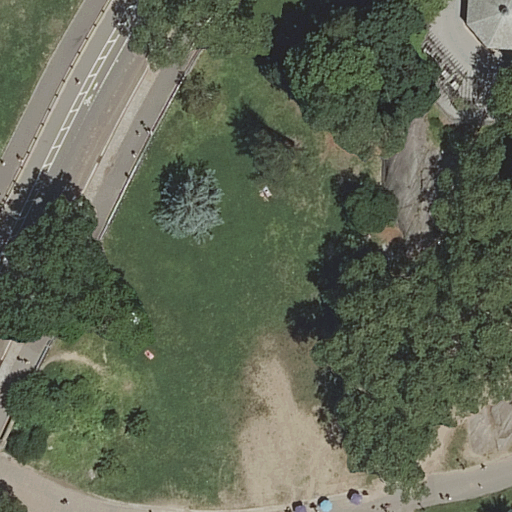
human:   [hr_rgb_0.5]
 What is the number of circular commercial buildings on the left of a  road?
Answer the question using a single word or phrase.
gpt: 0

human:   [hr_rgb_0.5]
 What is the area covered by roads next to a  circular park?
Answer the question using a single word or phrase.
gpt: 0m2

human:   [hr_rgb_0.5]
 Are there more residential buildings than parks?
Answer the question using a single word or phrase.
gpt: no

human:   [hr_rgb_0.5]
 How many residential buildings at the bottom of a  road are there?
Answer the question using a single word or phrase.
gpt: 0

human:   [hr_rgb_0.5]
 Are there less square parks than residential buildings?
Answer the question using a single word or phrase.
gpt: yes

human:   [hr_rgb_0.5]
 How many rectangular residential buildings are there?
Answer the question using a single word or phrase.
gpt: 1

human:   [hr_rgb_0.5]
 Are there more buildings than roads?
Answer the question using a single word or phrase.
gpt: no

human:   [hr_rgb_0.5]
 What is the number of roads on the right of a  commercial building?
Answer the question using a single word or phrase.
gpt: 0

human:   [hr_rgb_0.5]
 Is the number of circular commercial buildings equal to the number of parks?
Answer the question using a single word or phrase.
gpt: no

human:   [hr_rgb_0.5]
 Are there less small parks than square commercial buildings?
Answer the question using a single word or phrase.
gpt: no

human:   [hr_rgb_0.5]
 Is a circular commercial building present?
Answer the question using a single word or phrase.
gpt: no

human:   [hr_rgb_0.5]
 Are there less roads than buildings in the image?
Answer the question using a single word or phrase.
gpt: no

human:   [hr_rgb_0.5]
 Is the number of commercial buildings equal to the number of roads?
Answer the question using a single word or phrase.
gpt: no

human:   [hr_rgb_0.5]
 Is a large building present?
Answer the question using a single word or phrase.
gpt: no

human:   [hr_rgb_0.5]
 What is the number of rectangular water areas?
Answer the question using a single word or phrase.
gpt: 0

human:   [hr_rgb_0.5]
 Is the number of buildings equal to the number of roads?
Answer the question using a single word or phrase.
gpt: no

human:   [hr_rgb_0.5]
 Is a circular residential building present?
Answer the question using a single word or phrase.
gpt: no

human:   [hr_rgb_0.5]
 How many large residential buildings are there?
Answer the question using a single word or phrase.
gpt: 0

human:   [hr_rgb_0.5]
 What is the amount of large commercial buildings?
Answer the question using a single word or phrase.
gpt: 0

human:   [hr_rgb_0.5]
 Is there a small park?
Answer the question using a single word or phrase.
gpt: no

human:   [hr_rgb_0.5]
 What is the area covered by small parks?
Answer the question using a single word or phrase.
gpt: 0m2

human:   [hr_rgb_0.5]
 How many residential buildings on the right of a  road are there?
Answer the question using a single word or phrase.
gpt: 1

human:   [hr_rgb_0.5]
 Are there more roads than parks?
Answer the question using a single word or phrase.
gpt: yes

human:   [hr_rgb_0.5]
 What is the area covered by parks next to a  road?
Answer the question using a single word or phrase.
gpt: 10625m2

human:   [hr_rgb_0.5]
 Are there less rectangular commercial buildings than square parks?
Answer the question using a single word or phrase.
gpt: no

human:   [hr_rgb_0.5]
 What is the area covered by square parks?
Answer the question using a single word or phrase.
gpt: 0m2

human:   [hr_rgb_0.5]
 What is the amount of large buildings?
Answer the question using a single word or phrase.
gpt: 0

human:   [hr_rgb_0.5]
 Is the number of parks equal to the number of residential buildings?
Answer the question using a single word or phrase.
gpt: yes

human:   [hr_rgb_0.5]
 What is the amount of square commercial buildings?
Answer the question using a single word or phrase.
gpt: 0

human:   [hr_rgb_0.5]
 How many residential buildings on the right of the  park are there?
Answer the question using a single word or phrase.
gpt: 1

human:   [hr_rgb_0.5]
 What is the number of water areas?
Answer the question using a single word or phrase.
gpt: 0

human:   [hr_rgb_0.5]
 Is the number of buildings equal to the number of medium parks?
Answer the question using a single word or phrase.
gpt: no

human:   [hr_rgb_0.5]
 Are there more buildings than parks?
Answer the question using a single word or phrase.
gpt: no

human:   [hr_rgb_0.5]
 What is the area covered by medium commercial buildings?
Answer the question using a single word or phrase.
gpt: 0m2

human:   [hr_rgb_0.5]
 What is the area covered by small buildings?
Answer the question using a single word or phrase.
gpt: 55m2

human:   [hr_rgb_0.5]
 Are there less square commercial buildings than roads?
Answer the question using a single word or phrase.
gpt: yes